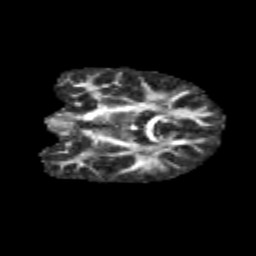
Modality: FA
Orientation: coronal
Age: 12
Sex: male
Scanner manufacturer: siemens
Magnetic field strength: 3 T
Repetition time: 3.8 s
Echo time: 0.07 s